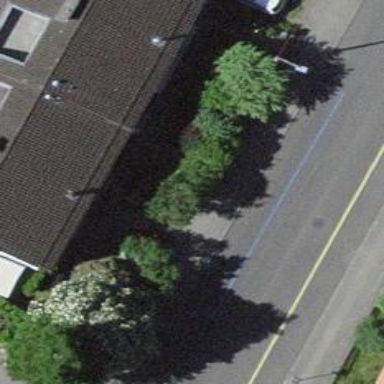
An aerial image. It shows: Post box is visible.